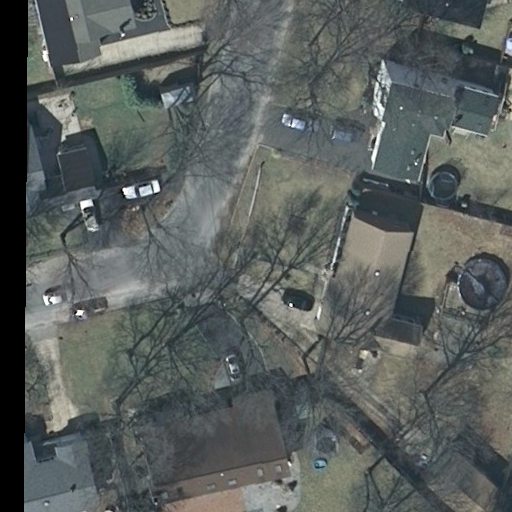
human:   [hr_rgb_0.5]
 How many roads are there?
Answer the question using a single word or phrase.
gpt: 1

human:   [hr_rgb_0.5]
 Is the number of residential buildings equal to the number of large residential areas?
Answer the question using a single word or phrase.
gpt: no

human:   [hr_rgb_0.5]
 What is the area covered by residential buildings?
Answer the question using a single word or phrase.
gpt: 1945m2

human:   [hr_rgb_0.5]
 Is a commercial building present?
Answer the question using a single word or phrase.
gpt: no

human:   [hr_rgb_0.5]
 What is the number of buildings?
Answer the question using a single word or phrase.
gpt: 8

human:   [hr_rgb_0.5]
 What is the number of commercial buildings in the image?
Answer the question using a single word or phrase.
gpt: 0

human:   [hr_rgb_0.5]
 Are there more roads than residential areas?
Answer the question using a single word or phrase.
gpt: no

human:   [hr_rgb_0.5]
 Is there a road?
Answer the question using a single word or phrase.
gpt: yes

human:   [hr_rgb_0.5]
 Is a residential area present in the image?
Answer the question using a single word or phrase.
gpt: yes

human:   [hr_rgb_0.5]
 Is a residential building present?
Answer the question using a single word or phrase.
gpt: yes

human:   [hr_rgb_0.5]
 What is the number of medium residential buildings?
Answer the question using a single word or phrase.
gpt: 7

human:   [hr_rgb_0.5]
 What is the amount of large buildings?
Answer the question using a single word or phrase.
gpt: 0

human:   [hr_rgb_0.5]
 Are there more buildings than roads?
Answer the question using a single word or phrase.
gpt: yes

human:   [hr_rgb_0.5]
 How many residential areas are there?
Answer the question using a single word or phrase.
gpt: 1

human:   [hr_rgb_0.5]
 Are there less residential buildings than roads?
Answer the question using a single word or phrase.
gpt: no

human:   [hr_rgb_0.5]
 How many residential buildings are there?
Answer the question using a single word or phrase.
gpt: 8

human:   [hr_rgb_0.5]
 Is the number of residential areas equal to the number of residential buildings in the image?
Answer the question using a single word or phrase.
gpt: no

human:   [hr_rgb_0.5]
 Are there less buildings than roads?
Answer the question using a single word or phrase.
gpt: no

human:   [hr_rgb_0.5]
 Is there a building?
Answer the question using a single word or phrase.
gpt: yes

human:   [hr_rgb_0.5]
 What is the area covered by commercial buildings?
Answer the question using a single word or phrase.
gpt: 0m2

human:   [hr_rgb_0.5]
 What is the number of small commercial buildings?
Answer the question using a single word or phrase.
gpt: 0

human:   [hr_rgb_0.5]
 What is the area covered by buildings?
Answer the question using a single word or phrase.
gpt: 1945m2

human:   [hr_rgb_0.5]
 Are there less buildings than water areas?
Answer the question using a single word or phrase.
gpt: no

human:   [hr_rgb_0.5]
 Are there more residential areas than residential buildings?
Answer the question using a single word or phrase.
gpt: no

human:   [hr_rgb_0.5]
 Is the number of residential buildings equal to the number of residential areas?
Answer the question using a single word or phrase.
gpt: no

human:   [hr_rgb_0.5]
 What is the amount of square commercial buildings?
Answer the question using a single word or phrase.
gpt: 0

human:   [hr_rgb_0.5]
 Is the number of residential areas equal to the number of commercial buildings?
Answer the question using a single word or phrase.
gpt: no

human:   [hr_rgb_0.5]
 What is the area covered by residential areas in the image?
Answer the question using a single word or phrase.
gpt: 10599m2

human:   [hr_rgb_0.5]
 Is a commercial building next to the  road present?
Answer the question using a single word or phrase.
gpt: no

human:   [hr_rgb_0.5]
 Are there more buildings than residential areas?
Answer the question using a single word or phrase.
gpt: yes

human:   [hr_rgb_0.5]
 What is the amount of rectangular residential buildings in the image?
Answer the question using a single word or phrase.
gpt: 2

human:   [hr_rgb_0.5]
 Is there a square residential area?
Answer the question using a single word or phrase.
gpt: no

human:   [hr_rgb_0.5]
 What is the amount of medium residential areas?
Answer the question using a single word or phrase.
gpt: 0

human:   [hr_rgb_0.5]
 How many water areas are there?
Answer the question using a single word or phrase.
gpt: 0

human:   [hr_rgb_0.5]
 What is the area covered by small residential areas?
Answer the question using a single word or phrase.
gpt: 0m2

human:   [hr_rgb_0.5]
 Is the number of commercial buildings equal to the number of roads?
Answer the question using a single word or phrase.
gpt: no

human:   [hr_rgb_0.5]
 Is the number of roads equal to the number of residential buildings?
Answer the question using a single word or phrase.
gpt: no

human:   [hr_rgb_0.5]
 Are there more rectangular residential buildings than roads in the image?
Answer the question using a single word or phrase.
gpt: yes

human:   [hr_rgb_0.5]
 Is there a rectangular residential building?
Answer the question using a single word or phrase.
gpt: yes

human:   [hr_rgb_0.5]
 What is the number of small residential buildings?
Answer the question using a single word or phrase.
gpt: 1

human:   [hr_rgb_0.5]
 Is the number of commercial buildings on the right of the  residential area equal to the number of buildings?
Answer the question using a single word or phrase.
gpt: no

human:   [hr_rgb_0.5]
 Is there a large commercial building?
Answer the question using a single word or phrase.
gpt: no

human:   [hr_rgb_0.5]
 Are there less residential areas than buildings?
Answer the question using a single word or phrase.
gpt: yes

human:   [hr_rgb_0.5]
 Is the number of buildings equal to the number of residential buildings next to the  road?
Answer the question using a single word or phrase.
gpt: yes

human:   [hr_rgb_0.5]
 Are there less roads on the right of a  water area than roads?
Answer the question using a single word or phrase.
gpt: yes

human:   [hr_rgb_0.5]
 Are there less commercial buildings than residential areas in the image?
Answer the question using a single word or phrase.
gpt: yes

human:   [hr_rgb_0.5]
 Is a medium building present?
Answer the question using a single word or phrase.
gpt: yes

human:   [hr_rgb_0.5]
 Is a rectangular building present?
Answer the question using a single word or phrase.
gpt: yes

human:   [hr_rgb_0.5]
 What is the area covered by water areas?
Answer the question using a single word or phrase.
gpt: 0m2

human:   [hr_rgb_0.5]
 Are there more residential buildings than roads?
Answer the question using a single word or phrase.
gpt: yes

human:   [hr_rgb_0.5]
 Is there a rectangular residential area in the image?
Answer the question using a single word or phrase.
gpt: yes

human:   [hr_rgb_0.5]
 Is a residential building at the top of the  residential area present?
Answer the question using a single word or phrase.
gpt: yes

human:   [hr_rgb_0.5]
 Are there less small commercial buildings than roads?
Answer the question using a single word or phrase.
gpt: yes

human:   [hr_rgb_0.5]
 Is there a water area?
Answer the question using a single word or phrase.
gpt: no

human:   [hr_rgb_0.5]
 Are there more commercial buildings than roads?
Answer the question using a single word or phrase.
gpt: no

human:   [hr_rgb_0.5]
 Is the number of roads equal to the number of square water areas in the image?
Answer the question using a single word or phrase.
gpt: no

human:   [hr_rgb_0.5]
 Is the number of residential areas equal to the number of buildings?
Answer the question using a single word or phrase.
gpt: no

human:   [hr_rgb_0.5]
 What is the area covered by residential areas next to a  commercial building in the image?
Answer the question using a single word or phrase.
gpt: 0m2

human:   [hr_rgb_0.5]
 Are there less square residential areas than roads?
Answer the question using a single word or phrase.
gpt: yes

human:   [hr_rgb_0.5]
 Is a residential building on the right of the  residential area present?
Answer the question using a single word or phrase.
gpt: yes

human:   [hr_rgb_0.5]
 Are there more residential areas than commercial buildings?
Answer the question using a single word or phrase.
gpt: yes

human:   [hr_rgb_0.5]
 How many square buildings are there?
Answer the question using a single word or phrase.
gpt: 0

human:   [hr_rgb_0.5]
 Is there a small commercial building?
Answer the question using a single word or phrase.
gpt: no

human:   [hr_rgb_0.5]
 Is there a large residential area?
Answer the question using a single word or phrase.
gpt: yes